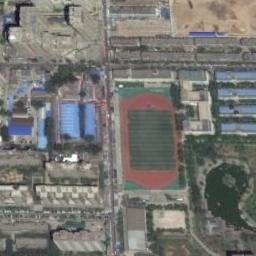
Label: ground_track_field